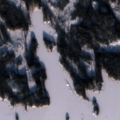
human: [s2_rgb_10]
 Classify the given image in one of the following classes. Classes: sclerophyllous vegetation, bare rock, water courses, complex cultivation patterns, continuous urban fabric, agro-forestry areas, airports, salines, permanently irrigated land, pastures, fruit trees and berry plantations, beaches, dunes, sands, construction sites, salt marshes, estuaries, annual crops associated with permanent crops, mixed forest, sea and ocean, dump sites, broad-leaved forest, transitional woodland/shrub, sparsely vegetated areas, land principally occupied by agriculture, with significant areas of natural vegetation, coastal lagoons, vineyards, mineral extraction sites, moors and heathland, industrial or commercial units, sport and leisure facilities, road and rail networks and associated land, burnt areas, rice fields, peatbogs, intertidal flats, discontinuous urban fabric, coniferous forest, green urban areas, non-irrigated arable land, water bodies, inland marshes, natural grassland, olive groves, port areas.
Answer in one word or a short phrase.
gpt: coniferous forest, sea and ocean